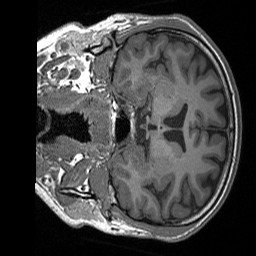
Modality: T1w
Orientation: coronal
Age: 28
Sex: male
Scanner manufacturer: siemens
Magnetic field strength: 3 T
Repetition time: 1.56 s
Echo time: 0.00207 s